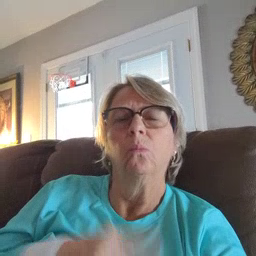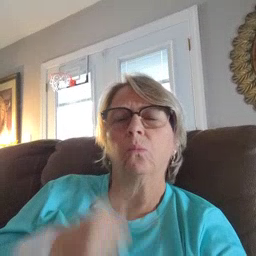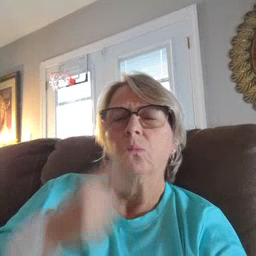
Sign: down